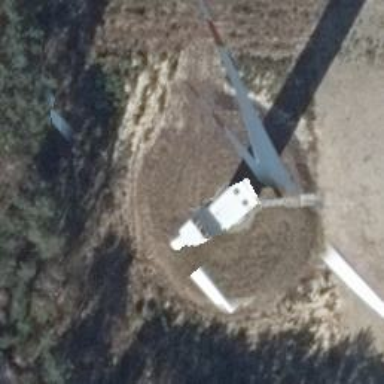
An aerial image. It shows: Wind power generator utilizing wind turbines.